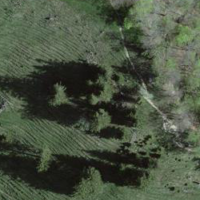
EUNIS habitat code: 24
Species observed at this site:
Euphorbia cyparissias